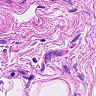
Metastatic tissue present: no